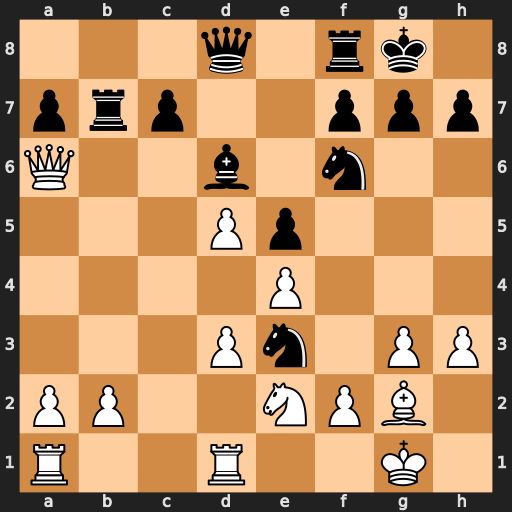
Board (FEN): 3q1rk1/prp2ppp/Q2b1n2/3Pp3/4P3/3Pn1PP/PP2NPB1/R2R2K1
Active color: w
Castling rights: -
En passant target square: -
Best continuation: Qxb7 Nxd1 Rxd1